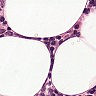
Metastatic tissue present: no